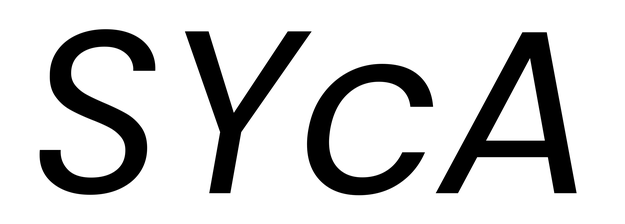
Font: Poppins-Italic